Question: According to <URL>, when there are conflicting CSS styles on the same element, embedded styles override external styles but that is not what I have observed.
I have the following HTML (simplified):
'''
<html>
<head>
<link rel="stylesheet" type="text/css" href="foundation.min.css" />
<style type="text/css">
.dialog_error_container
{
display: none;
}
</style>
</head>
<body>
<div class="dialog_error_container alert-box alert">...</div>
</body>
</html>
'''
I was expecting to see the rule defined for '.dialog_error_container' taking precedence over the one for 'div.alert-box' but I got the opposite result (see the image below)

Please explain to me why the embedded style doesn't override the external style.
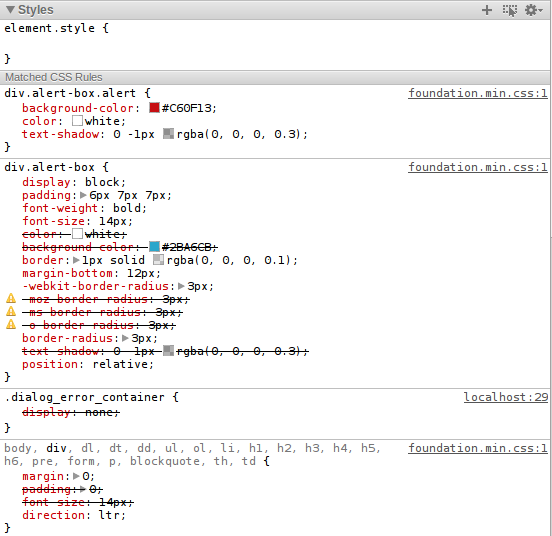
Answer: The source cited is in error. Check out the authoritative specification: CSS 2.1, clause 6.4.1 <URL>.
Using 'div.dialog_error_container' instead would make the specificity equal. "sort by order" would step in, and the embedded style sheet would win - not by virtue of being embedded but due to being later (the 'style' element in this case appears after the 'link' element that refers to the external style sheet).
Thus, it would be safer (against future reorganizations of the style sheets) to make the specificity higher, e.g. by using 'body div.dialog_error_container' (a bit artificial, but it works, and it's better than using '!important', which should be last resort only).